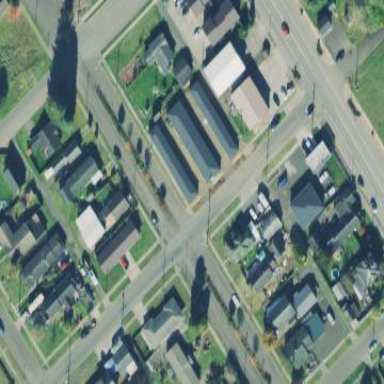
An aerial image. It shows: Garages as the designated land use.